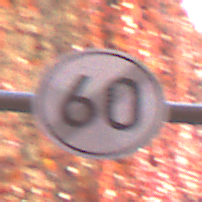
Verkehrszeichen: EndeGeschwindigkeit60
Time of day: MorningAfternoon
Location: Outdoor (Urban)
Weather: Clear
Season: NotSpecified
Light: Natural